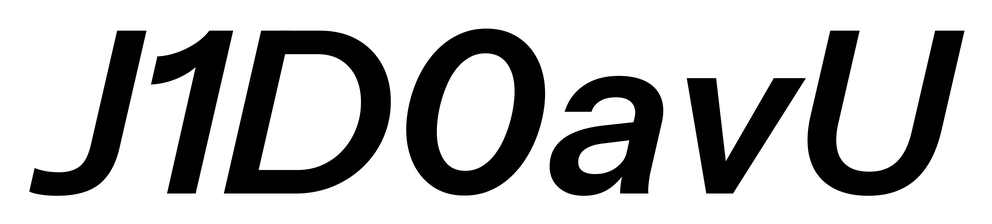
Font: InstrumentSans-Italic_SemiBold_Italic